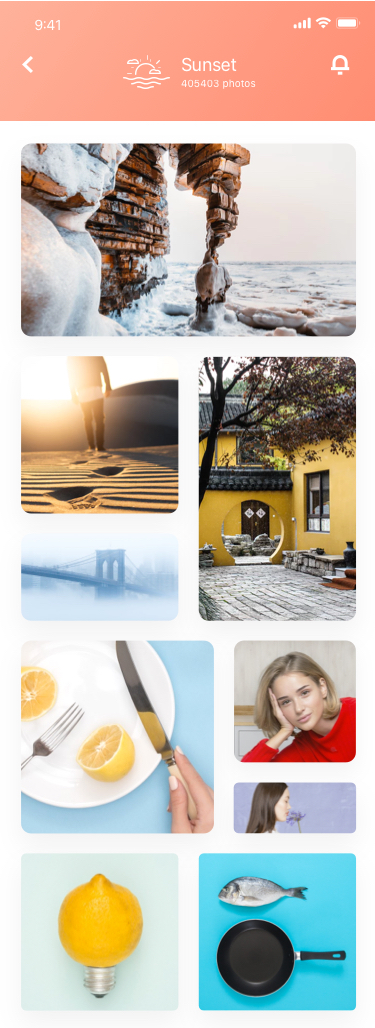
Text in this UI design:
Sunset
405403 photos